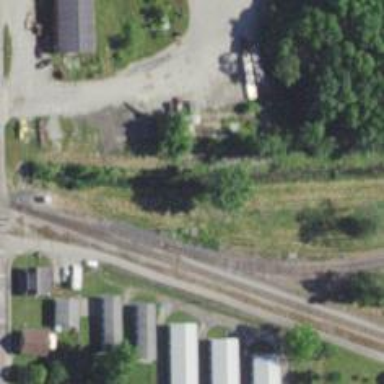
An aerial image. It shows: Railway spur junction.